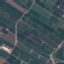
Label: PermanentCrop